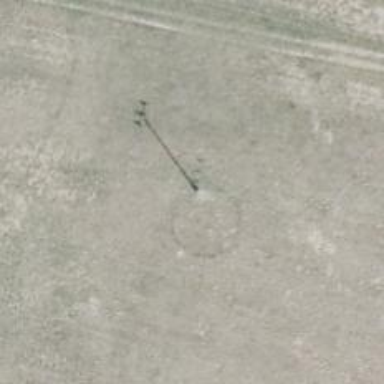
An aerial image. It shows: Power pole.